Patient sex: M
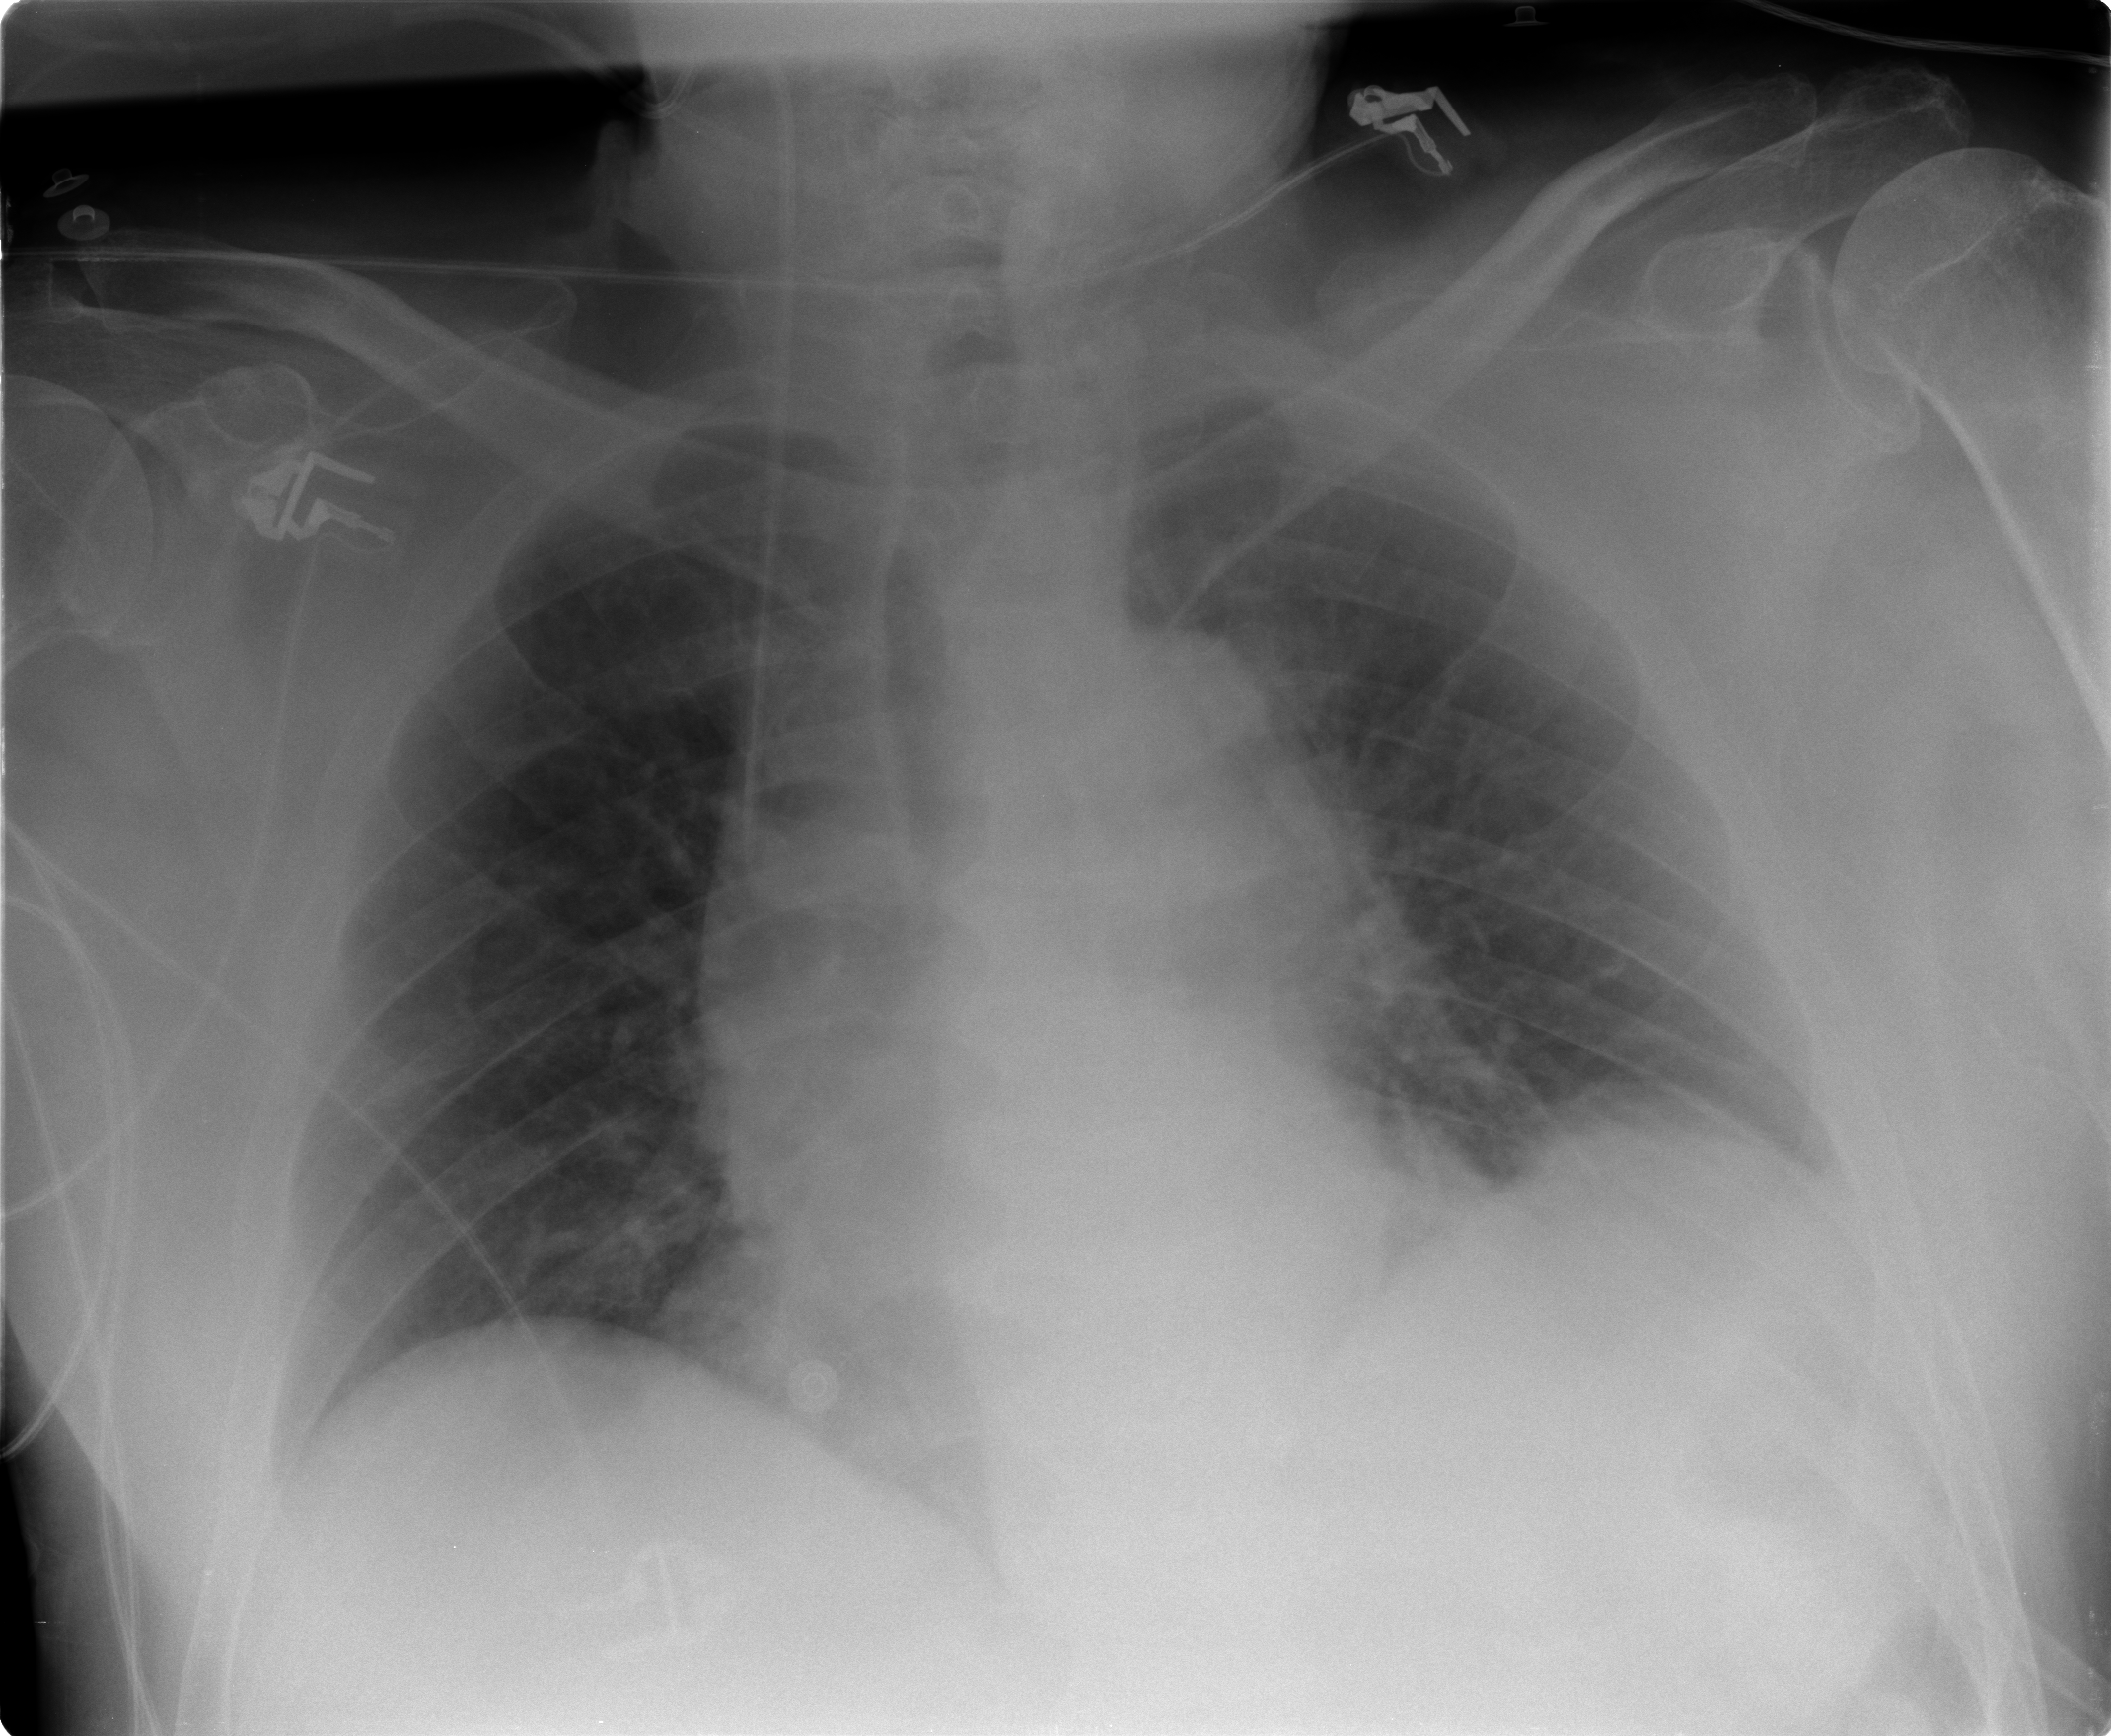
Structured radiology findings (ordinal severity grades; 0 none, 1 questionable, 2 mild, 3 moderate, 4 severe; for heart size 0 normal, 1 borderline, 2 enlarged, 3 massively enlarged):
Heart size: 0
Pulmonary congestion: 2
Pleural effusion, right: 0
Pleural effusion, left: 0
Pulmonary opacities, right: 0
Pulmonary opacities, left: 0
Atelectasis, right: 0
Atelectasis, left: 0